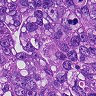
Metastatic tissue present: yes